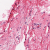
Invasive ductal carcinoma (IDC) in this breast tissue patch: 0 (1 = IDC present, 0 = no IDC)